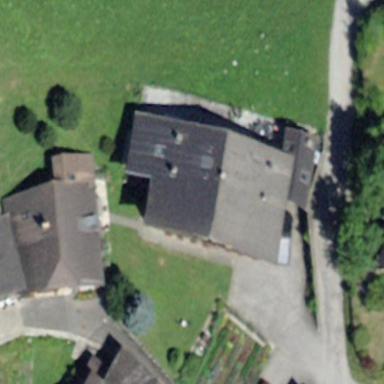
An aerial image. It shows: Semi-detached house with gabled roof.